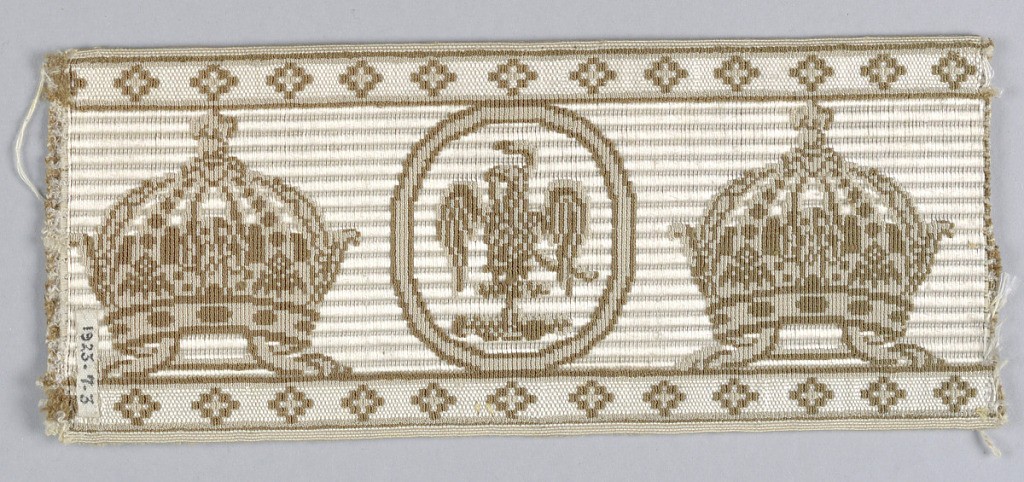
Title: Livery trimming
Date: mid-19th century
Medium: silk Technique: voided velvet
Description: Design of the arms Mexico alternating with French imperial crown set between borders with diamond-shaped ornaments. In brown on a white ground. Probably made for Maximilian, Emperor of Mexico.